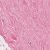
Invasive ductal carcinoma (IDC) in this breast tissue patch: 0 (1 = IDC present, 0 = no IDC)